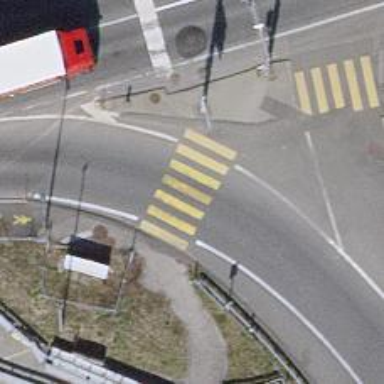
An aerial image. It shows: Asphalt footway with marked crossing.